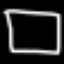
Label: square